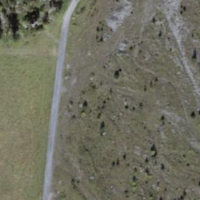
EUNIS habitat code: 23
Species observed at this site:
Saxifraga aizoides
Arctostaphylos uva-ursi
Chamaenerion fleischeri